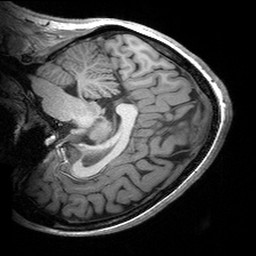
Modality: T1w
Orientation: sagittal
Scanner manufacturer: siemens
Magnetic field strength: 3 T
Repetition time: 2.53 s
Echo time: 0.00299 s